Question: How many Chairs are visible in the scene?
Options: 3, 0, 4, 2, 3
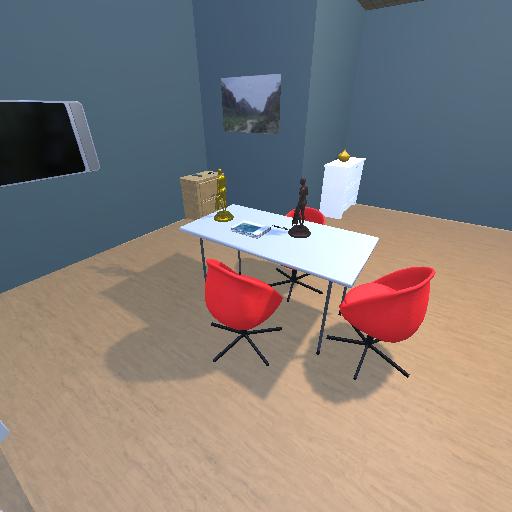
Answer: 3